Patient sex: M
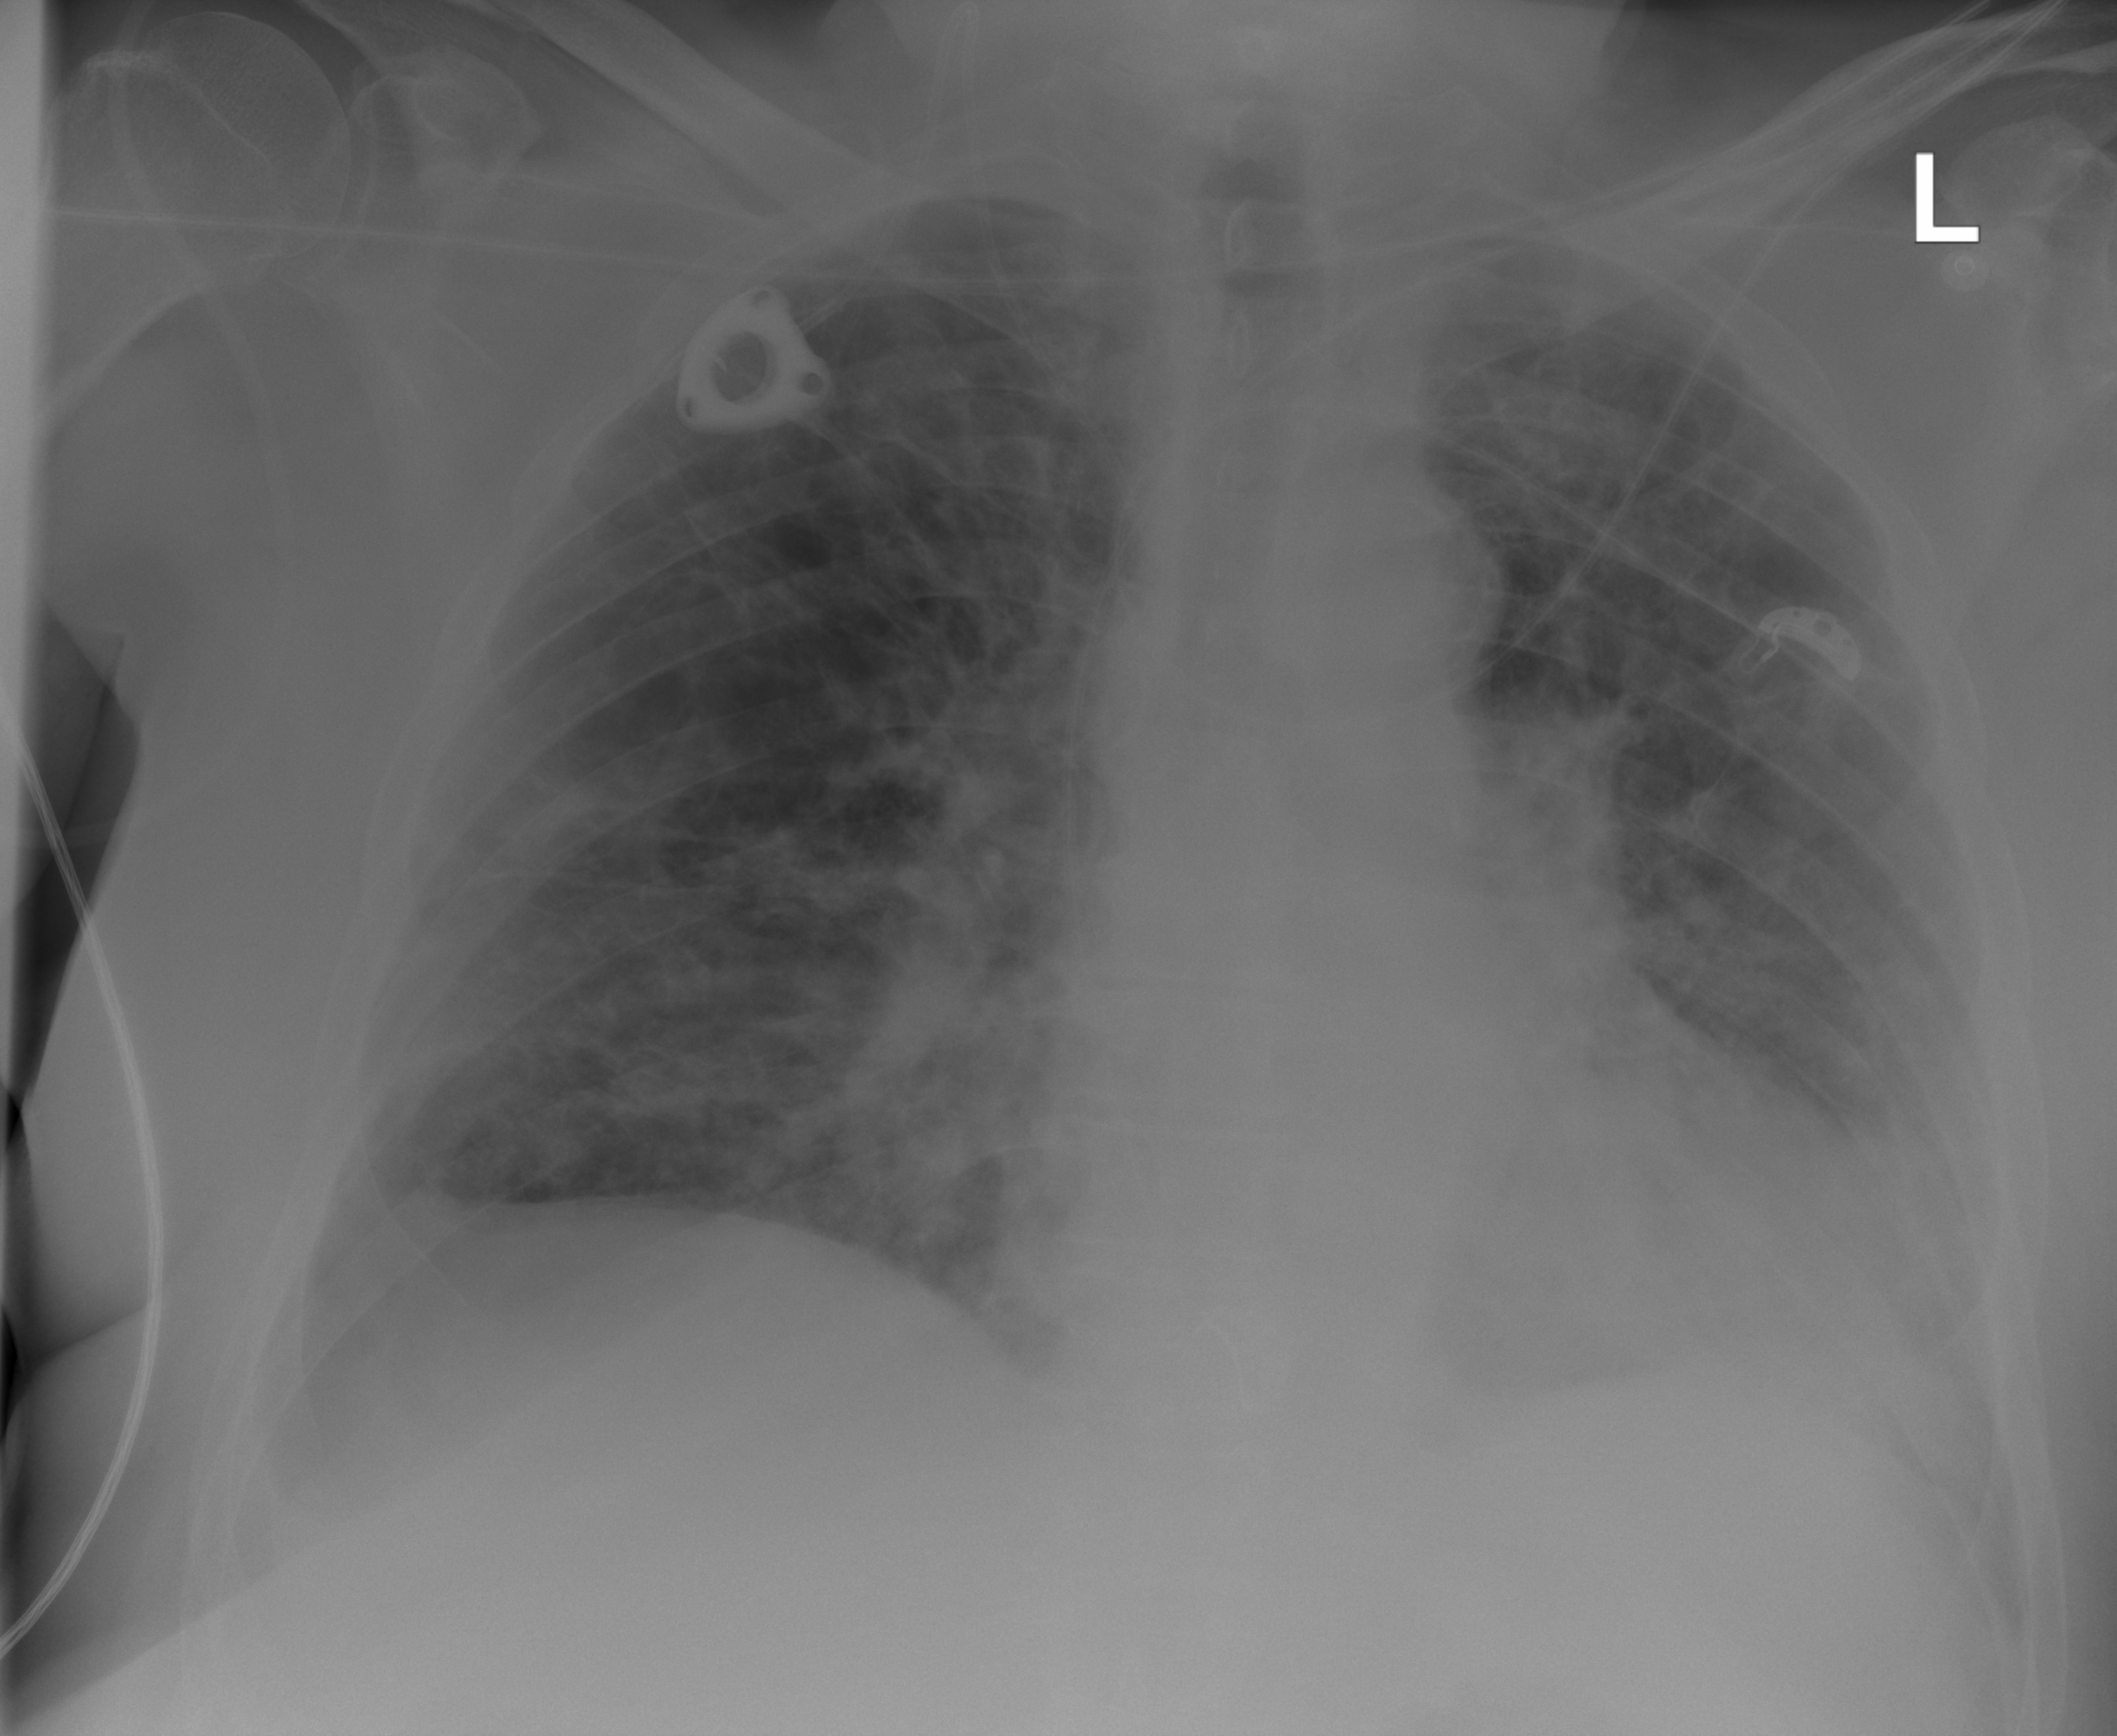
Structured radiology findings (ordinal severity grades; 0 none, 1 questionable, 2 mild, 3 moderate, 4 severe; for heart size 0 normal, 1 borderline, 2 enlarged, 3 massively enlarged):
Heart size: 2
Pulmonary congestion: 0
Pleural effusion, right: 2
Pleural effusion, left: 0
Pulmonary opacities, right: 1
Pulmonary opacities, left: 1
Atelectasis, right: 0
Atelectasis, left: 0